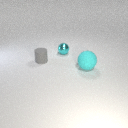
small gray rubber cylinder in front of small cyan metal sphere